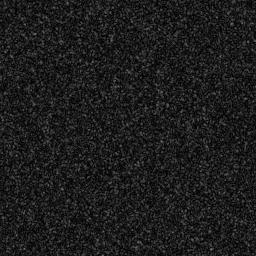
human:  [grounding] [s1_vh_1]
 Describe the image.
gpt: In the satellite image, there is  <ref>1 small ship </ref> <box>[[93, 71, 99, 81, 0]]</box> located at bottom right.